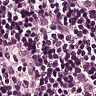
Metastatic tissue present: yes